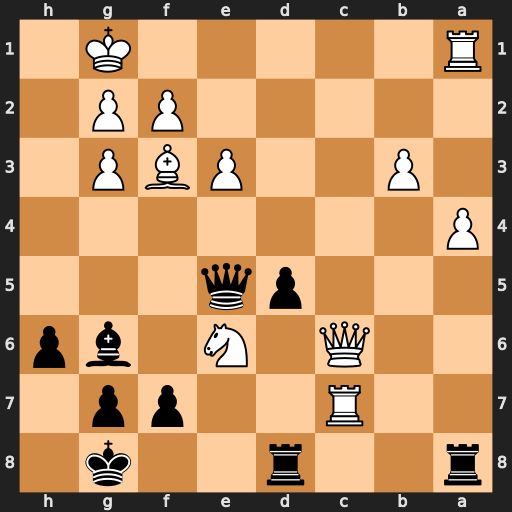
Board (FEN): r2r2k1/2R2pp1/2Q1N1bp/3pq3/P7/1P2PBP1/5PP1/R5K1
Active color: b
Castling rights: -
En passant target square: -
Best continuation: Qxa1+ Kh2 fxe6 Qxe6+ Kh7